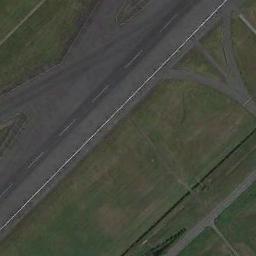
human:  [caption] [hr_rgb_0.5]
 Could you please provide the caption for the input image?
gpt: The runway is surrounded by grass .

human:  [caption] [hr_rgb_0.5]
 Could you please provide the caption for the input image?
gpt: The runway goes through the lawn and some other roads connect to the runway .

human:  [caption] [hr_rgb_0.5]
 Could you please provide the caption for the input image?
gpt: The runway is on the grass .

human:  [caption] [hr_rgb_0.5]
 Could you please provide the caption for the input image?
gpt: Many complex staggered runways have green lawns next to them, With short white markings on the runways .

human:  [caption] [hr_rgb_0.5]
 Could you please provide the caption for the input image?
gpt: There are green lawns beside the runway .